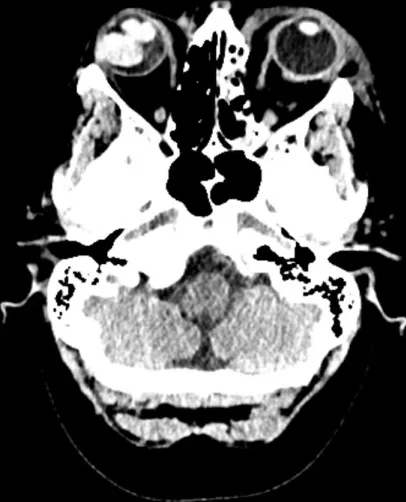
Computerised tomography of the head without contrast revealing a right hyperdense orbital mass, fracture of the left orbit with opacification of adjacent ethmoid air cells, air-fluid level in the left maxillary sinus, and subcutaneous emphysema with bruising overlying the left orbital region.
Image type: radiology (ct)